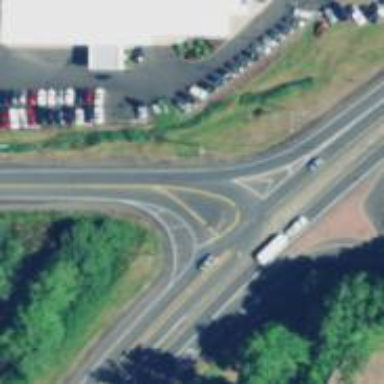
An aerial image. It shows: Asphalt trunk link road.